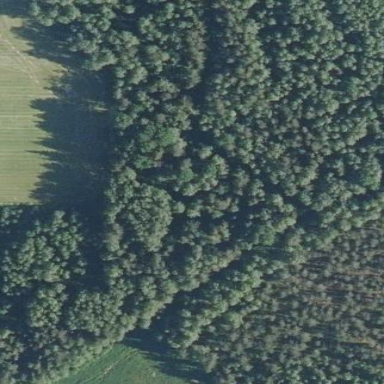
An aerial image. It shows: Mixed woodland with various types of leaves.